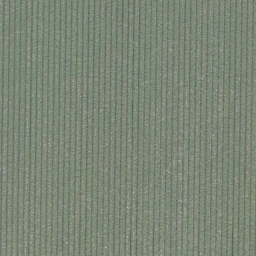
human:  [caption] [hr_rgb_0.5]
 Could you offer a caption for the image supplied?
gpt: There is a piece of cropland .

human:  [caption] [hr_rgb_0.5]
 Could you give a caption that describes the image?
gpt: It is a piece of cropland .

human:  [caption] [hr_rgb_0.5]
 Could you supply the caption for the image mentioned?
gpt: It is a piece of farmland .

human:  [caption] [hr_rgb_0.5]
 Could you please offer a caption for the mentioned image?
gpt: There is a piece of farmland .

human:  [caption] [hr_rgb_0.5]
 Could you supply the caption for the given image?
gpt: Here is a piece of farmland .